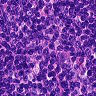
Metastatic tissue present: no